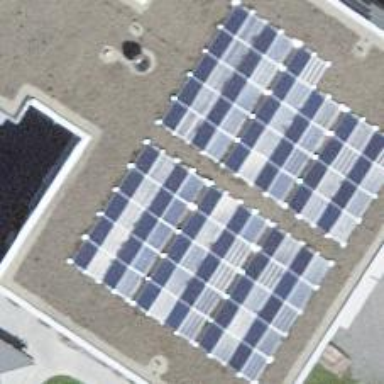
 consisting of solar photovoltaic panels."